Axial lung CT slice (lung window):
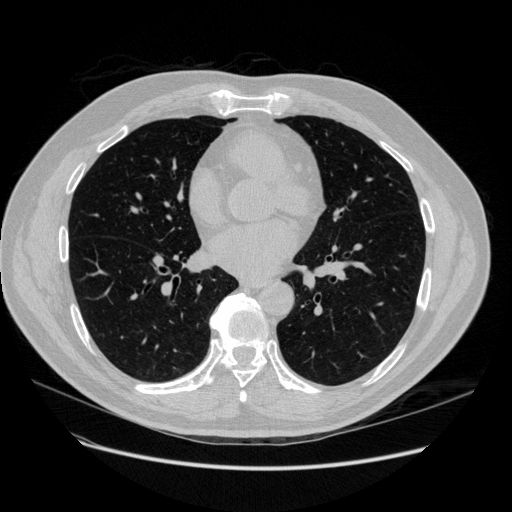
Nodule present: no